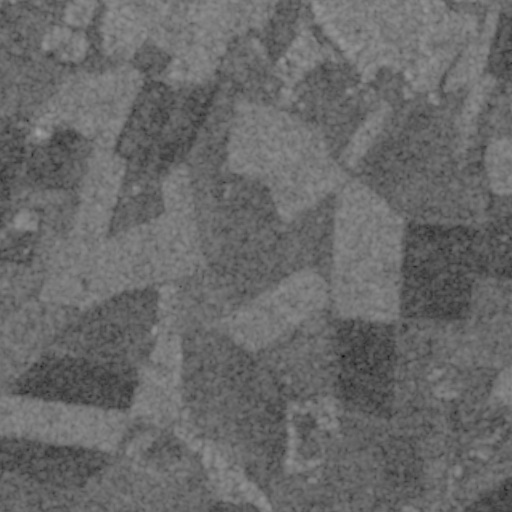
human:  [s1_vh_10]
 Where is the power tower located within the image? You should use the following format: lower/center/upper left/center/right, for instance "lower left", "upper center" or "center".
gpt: The power tower is located in the upper left of the image.
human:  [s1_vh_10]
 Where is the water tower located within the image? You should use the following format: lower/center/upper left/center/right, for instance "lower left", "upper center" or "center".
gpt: The water tower is located in the lower right of the image.
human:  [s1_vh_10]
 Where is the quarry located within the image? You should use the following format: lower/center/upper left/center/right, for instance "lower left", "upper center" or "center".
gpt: There is no quarry in the image.

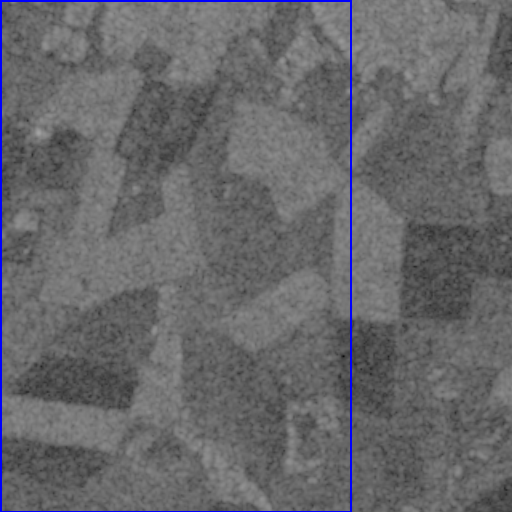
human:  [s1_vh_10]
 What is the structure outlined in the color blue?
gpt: The structure outlined in blue is a crop field.
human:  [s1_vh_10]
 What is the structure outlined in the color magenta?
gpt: There is no magenta outline.